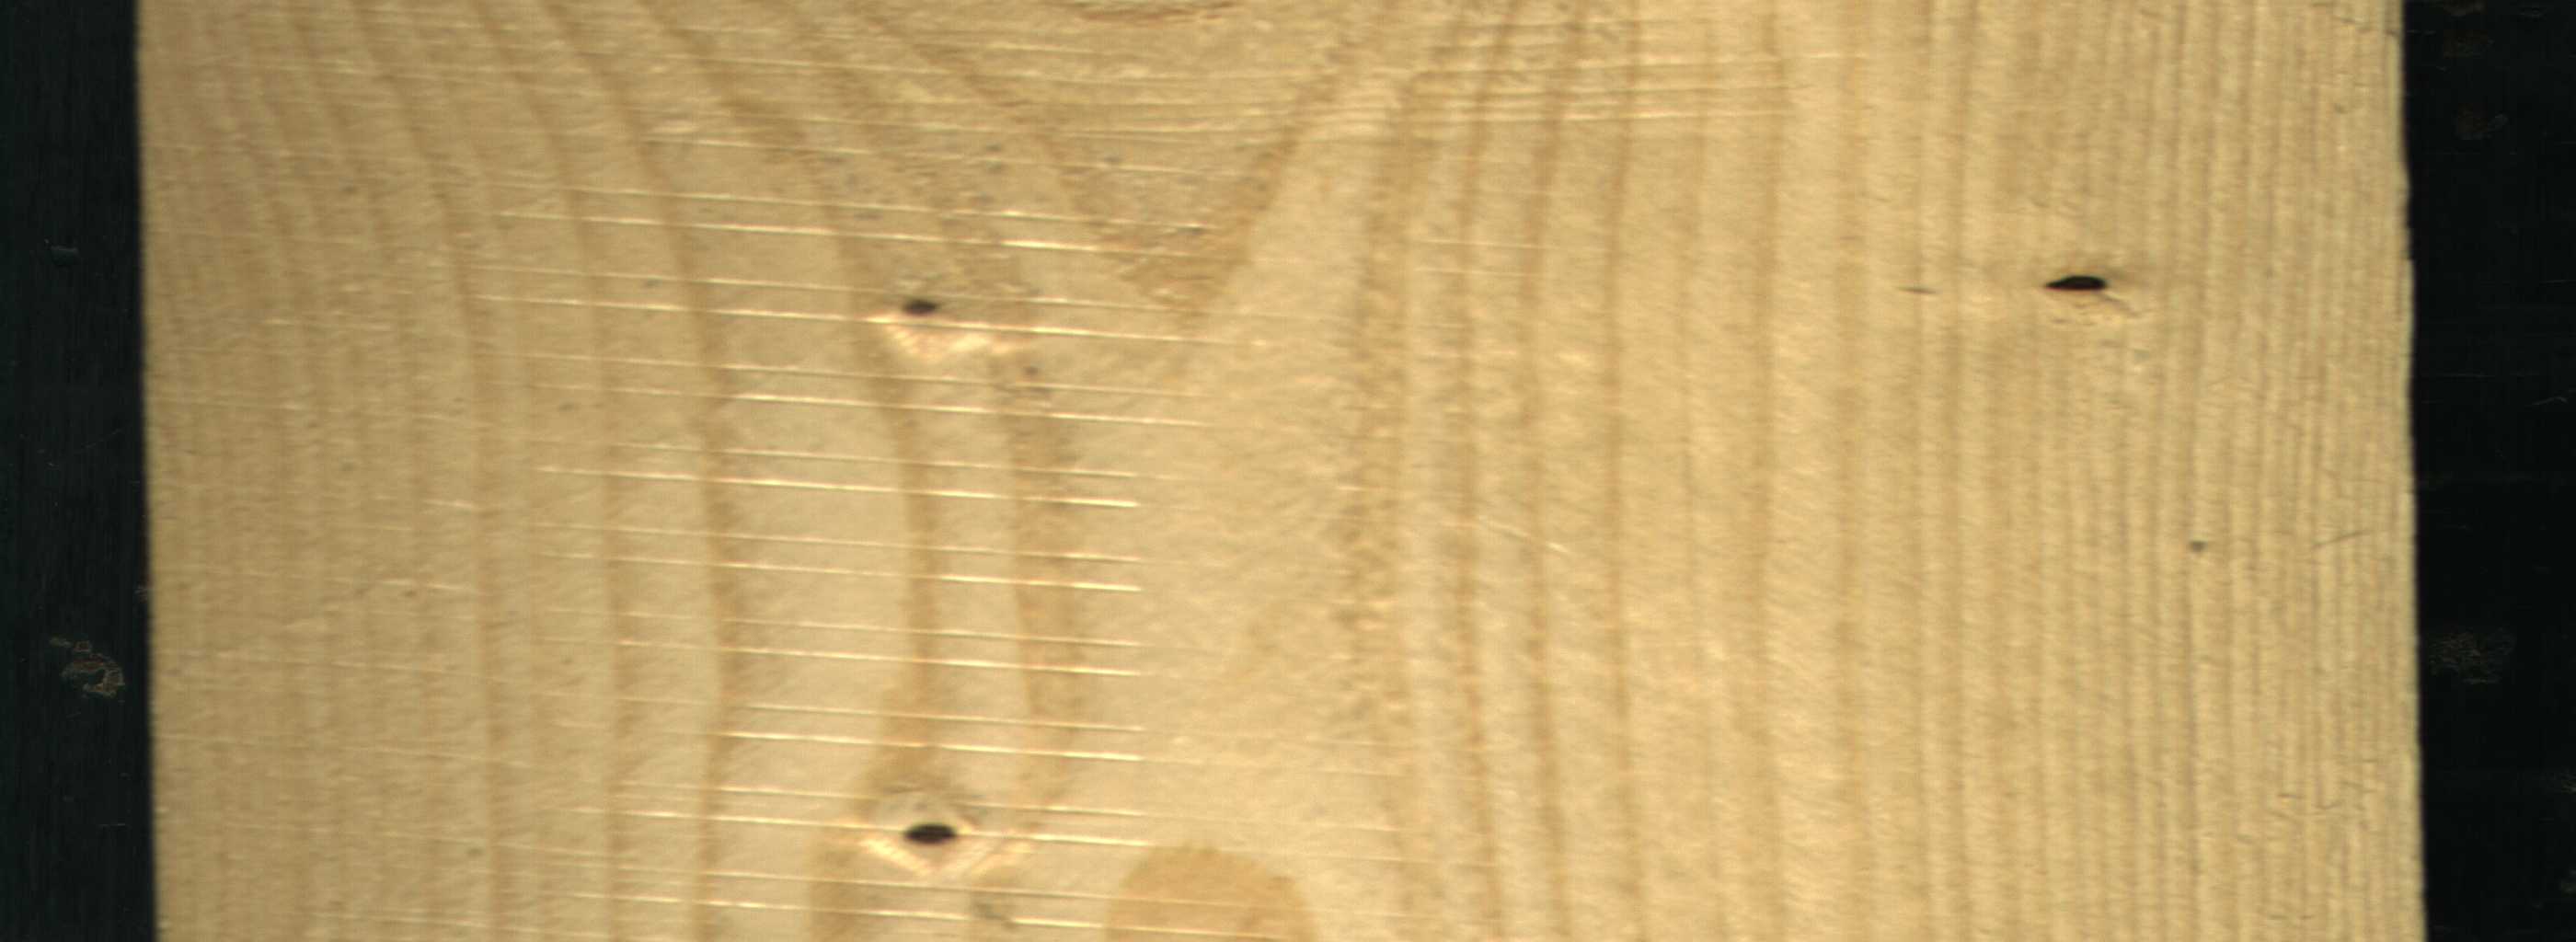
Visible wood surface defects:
Dead_Knot
Dead_Knot
Live_Knot